Aerial crown-view tile of a tropical tree (Barro Colorado Island, Panama), acquired 20250414:
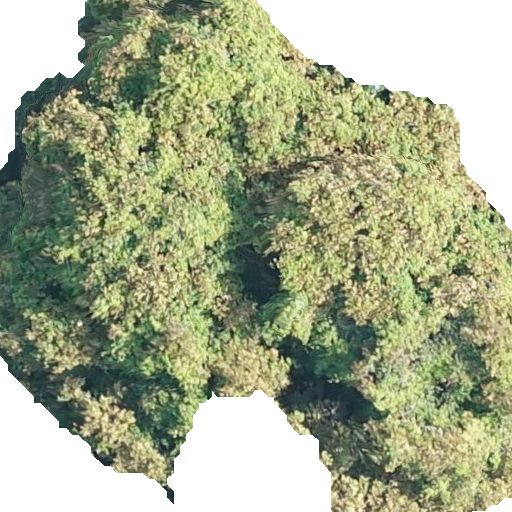
Species: Dipteryx oleifera
GBIF accepted scientific name: Dipteryx oleifera
Crown area: 326.76 m²